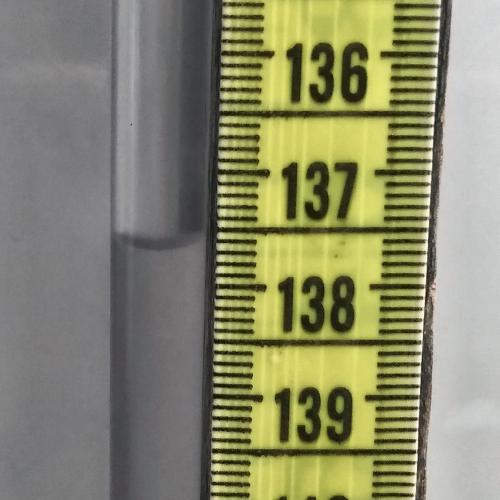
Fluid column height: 137.6 cm